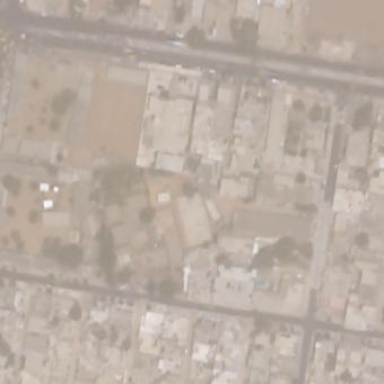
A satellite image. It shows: Community center.